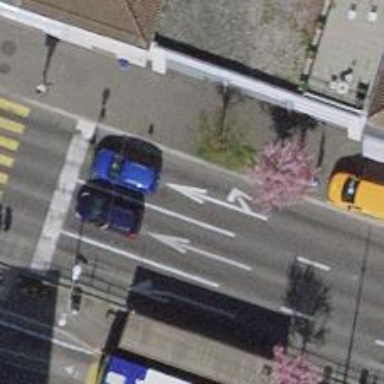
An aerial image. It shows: Bus stop with sheltered platform for public transport.